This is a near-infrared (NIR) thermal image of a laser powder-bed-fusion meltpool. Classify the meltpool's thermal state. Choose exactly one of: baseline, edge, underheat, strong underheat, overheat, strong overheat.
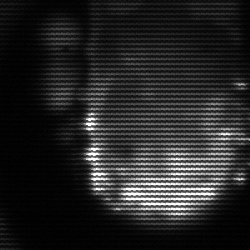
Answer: baseline